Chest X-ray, PA view. Patient: 49 years old, sex M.
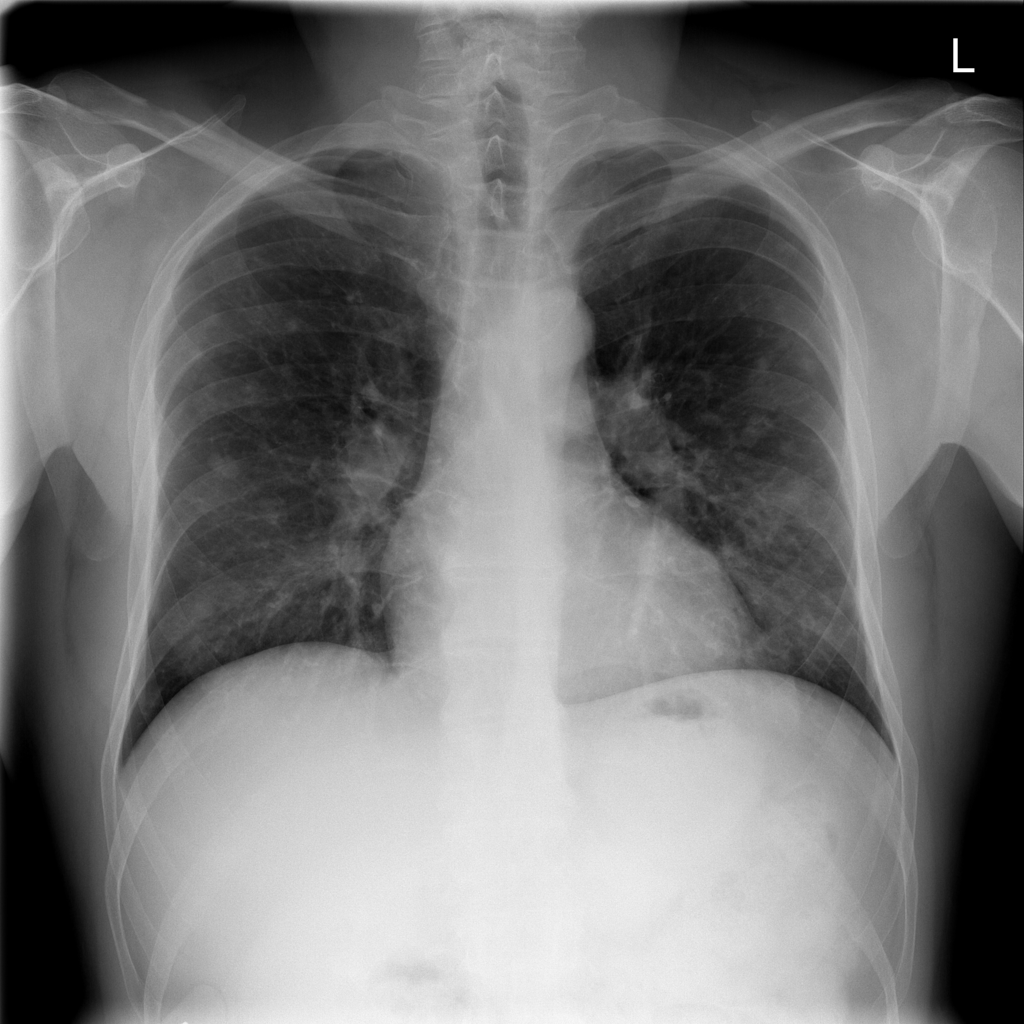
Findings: No Finding